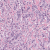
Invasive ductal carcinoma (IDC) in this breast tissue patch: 1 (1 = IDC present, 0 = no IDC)